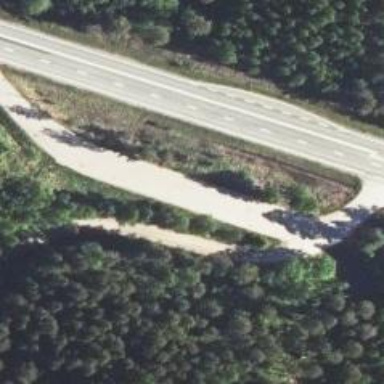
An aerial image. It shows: Rest area on the road.